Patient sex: M
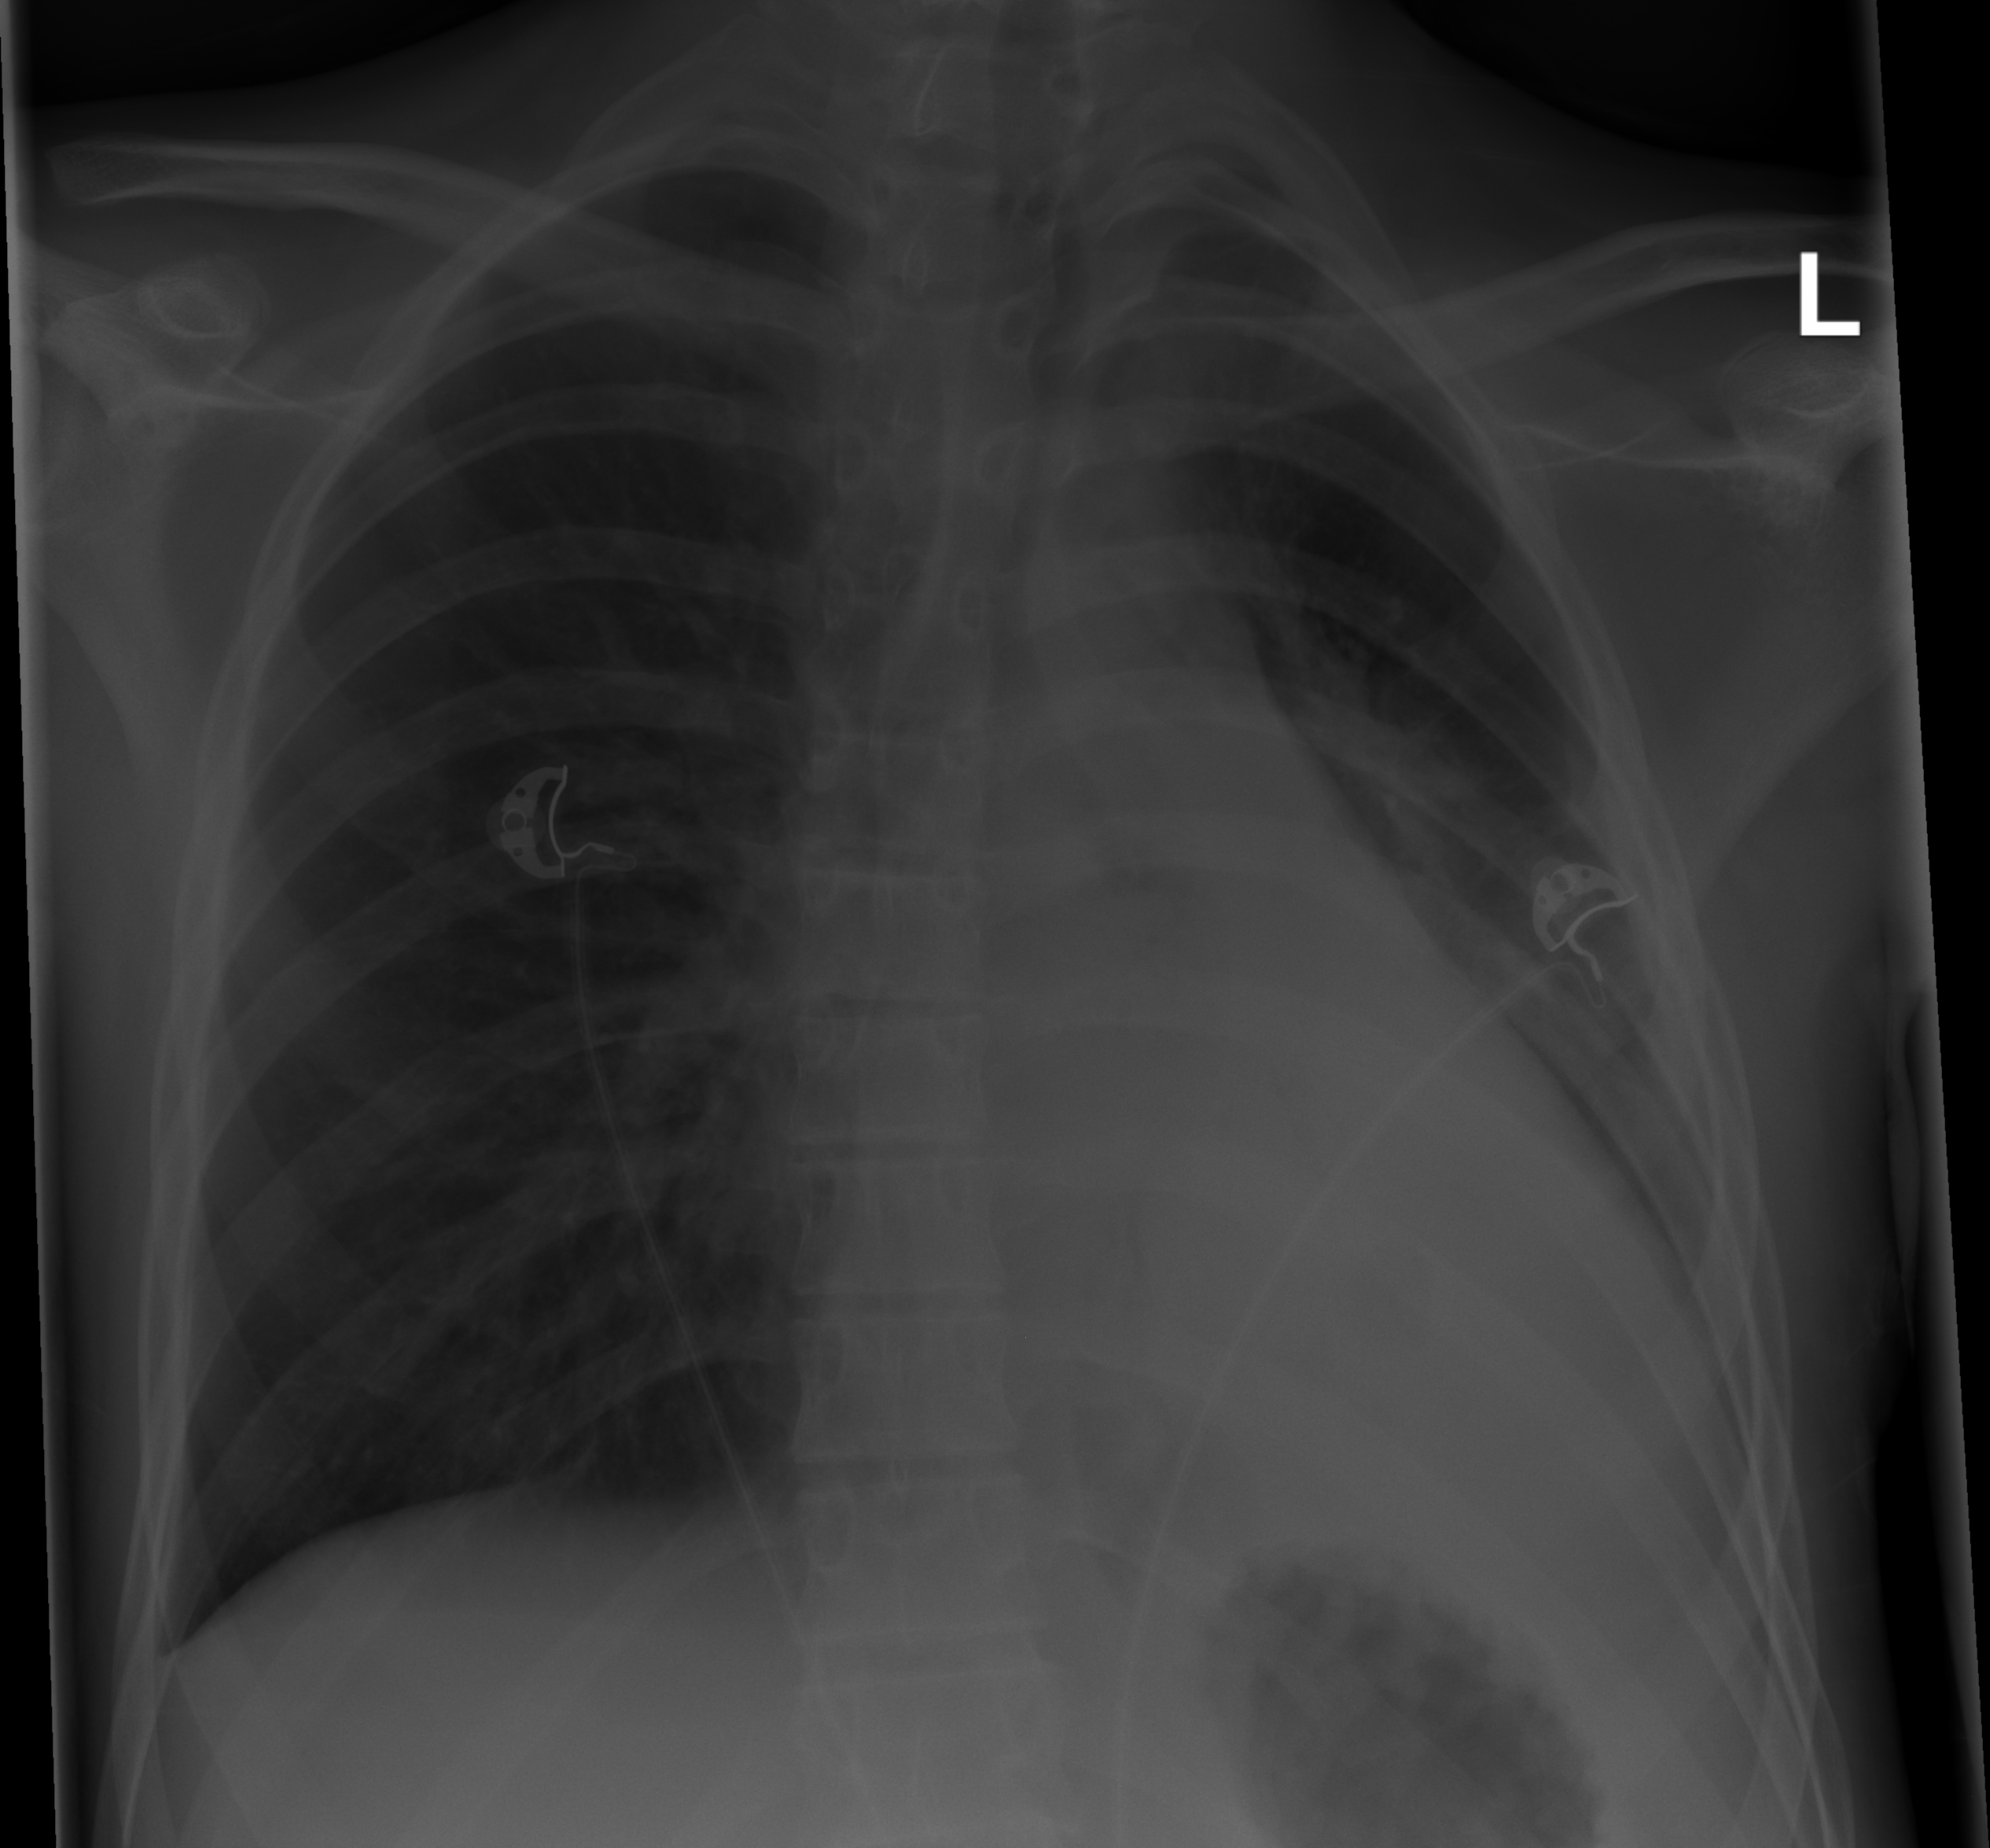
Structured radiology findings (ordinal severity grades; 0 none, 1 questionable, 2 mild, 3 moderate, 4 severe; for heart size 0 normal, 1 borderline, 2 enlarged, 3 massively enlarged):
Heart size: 2
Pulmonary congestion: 0
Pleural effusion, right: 0
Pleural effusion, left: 2
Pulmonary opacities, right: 0
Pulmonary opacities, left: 2
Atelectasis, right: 0
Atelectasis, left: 3